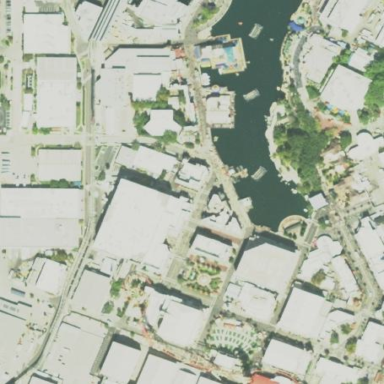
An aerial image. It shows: Theme park.